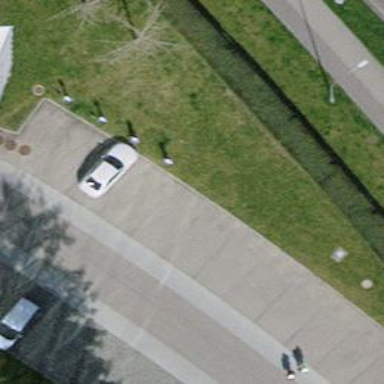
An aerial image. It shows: Charging station.